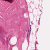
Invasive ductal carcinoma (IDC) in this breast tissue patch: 0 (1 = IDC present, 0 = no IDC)